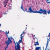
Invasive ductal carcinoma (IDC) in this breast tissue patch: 0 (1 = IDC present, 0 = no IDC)